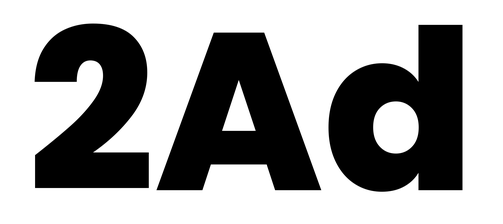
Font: Poppins-ExtraBold